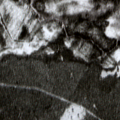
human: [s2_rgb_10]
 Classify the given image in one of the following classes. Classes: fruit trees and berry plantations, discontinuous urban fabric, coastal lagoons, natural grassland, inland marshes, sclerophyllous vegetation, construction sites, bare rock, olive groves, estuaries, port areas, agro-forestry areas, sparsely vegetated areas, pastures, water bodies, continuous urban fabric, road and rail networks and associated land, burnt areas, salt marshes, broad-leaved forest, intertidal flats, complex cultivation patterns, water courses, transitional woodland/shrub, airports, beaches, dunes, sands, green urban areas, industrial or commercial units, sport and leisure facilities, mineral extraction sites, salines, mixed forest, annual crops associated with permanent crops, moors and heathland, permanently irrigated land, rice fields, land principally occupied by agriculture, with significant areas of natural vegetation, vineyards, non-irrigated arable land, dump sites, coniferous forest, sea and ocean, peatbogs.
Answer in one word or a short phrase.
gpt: coniferous forest, mixed forest, transitional woodland/shrub